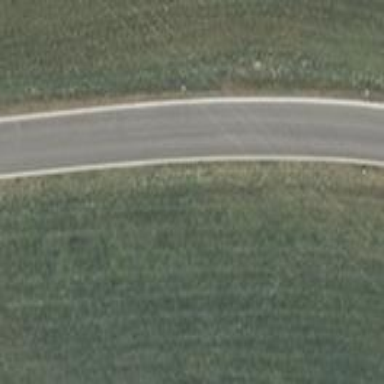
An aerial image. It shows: Secondary road with asphalt surface.